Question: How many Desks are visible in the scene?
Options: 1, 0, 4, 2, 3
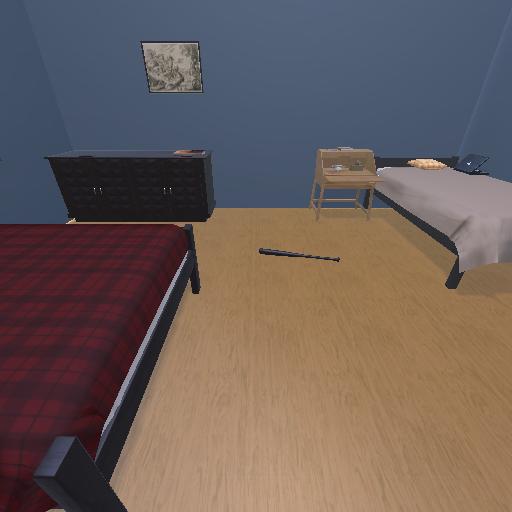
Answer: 1